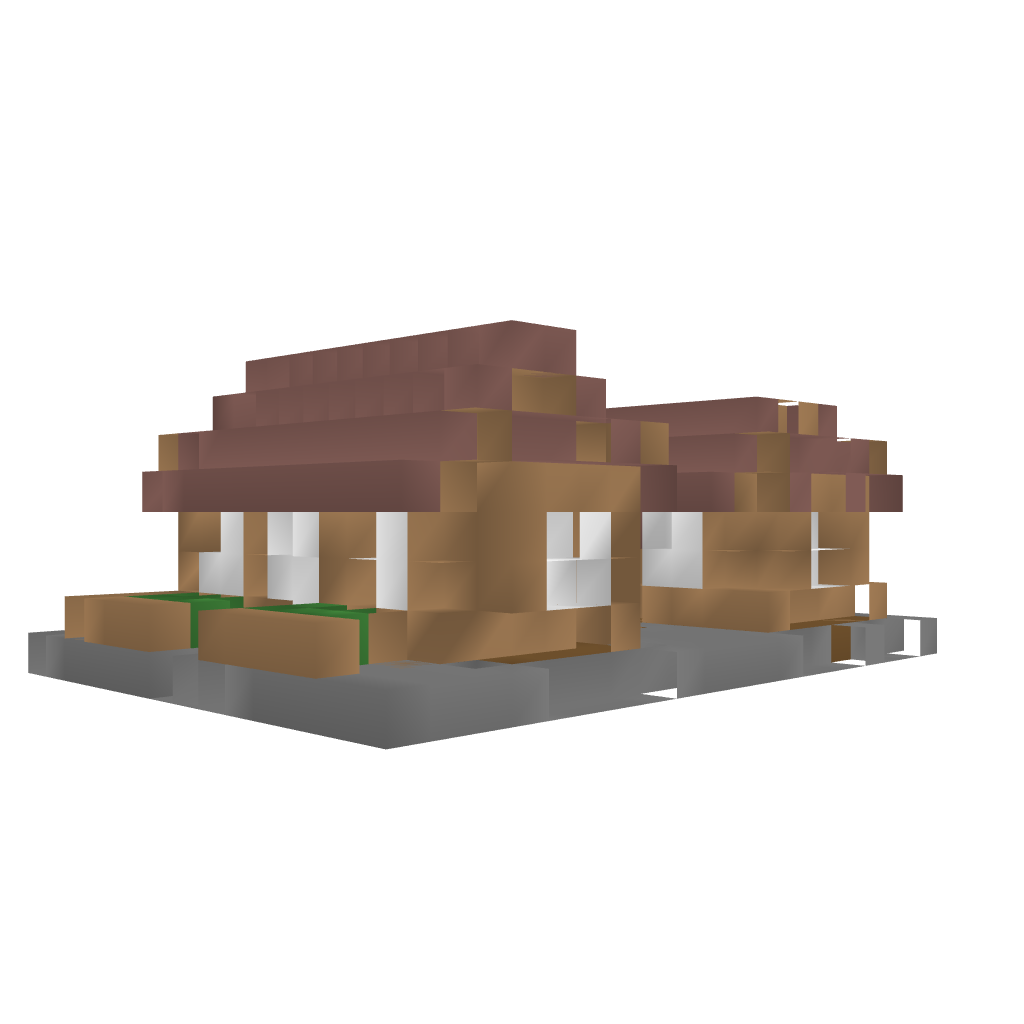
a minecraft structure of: House #2 high quality